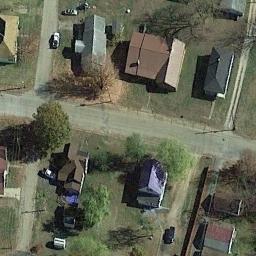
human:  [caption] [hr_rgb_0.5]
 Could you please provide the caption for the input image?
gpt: The medium residential is on the grass next to the road .

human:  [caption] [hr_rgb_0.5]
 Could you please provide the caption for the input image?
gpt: Many buildings of different shapes are in medium residential area .

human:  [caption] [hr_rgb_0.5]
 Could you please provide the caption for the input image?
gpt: There is a road between the medium-sized residential areas .

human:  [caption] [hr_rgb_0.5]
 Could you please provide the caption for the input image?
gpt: The medium residential area has some houses of different sizes on the grass .

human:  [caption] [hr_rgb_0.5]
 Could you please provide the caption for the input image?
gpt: There are some buildings on green lawns on the medium residential area .